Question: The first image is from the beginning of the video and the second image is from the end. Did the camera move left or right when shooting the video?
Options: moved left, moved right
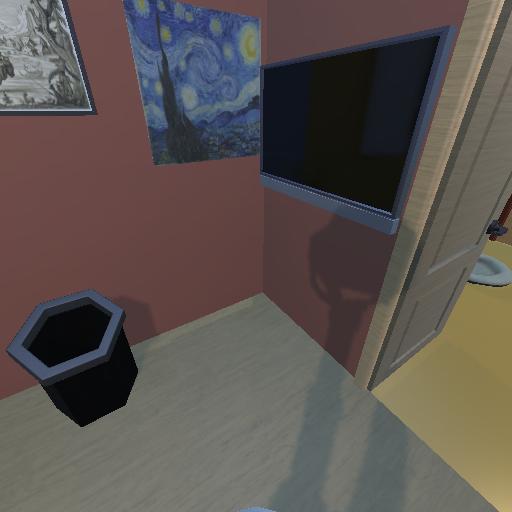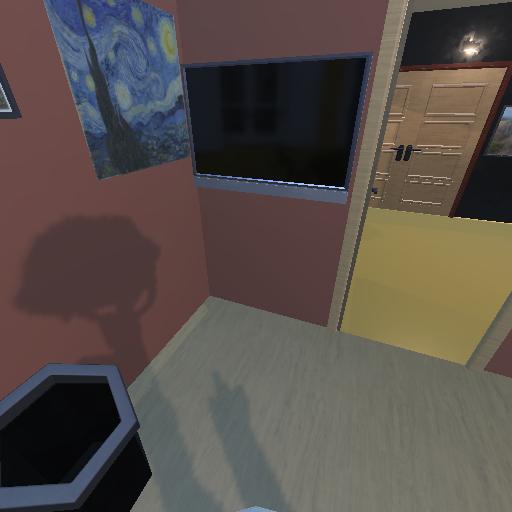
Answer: moved left